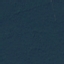
Land use / land cover: Forest